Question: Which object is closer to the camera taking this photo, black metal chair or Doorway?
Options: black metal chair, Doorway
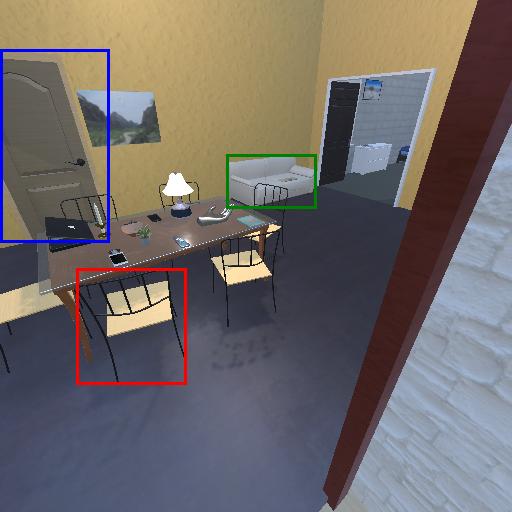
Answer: black metal chair